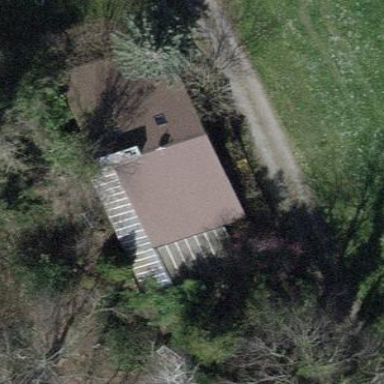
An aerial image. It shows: View of roof of building.